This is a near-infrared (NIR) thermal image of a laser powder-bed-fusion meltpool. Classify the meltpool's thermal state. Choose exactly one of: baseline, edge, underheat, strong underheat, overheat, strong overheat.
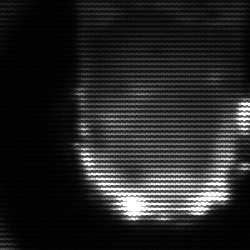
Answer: baseline